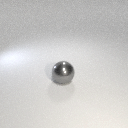
large gray metal sphere